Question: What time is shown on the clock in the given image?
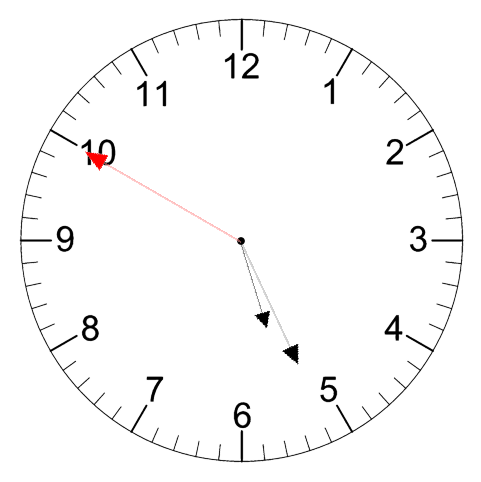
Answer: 05:25:50